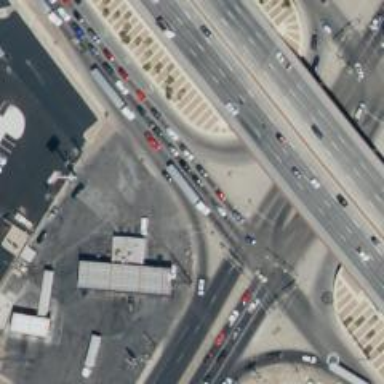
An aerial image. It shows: Frontage road with asphalt surface classified as secondary link.